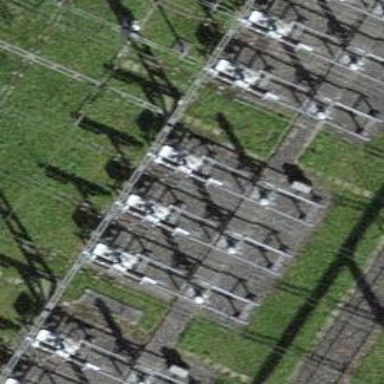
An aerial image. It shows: Switch used for power control.